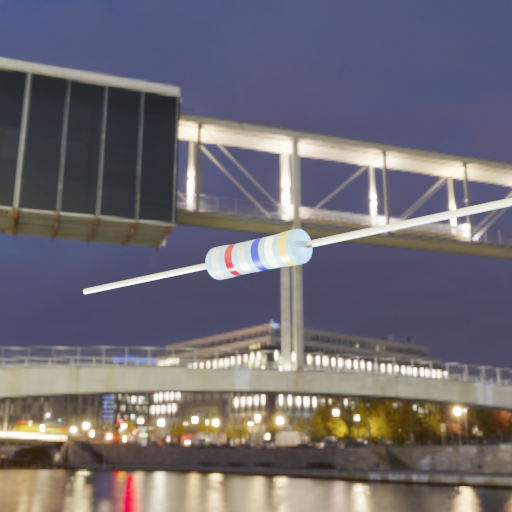
Resistor colour bands (in order): silver, red, silver, blue, white, gold